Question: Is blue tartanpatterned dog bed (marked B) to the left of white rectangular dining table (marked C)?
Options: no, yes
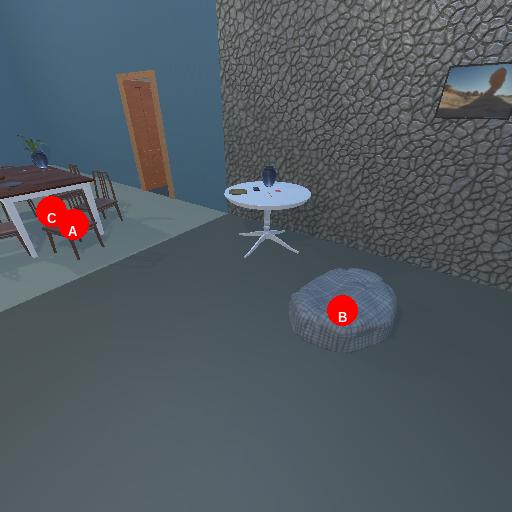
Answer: no